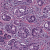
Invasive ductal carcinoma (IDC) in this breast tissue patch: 1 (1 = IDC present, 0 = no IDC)